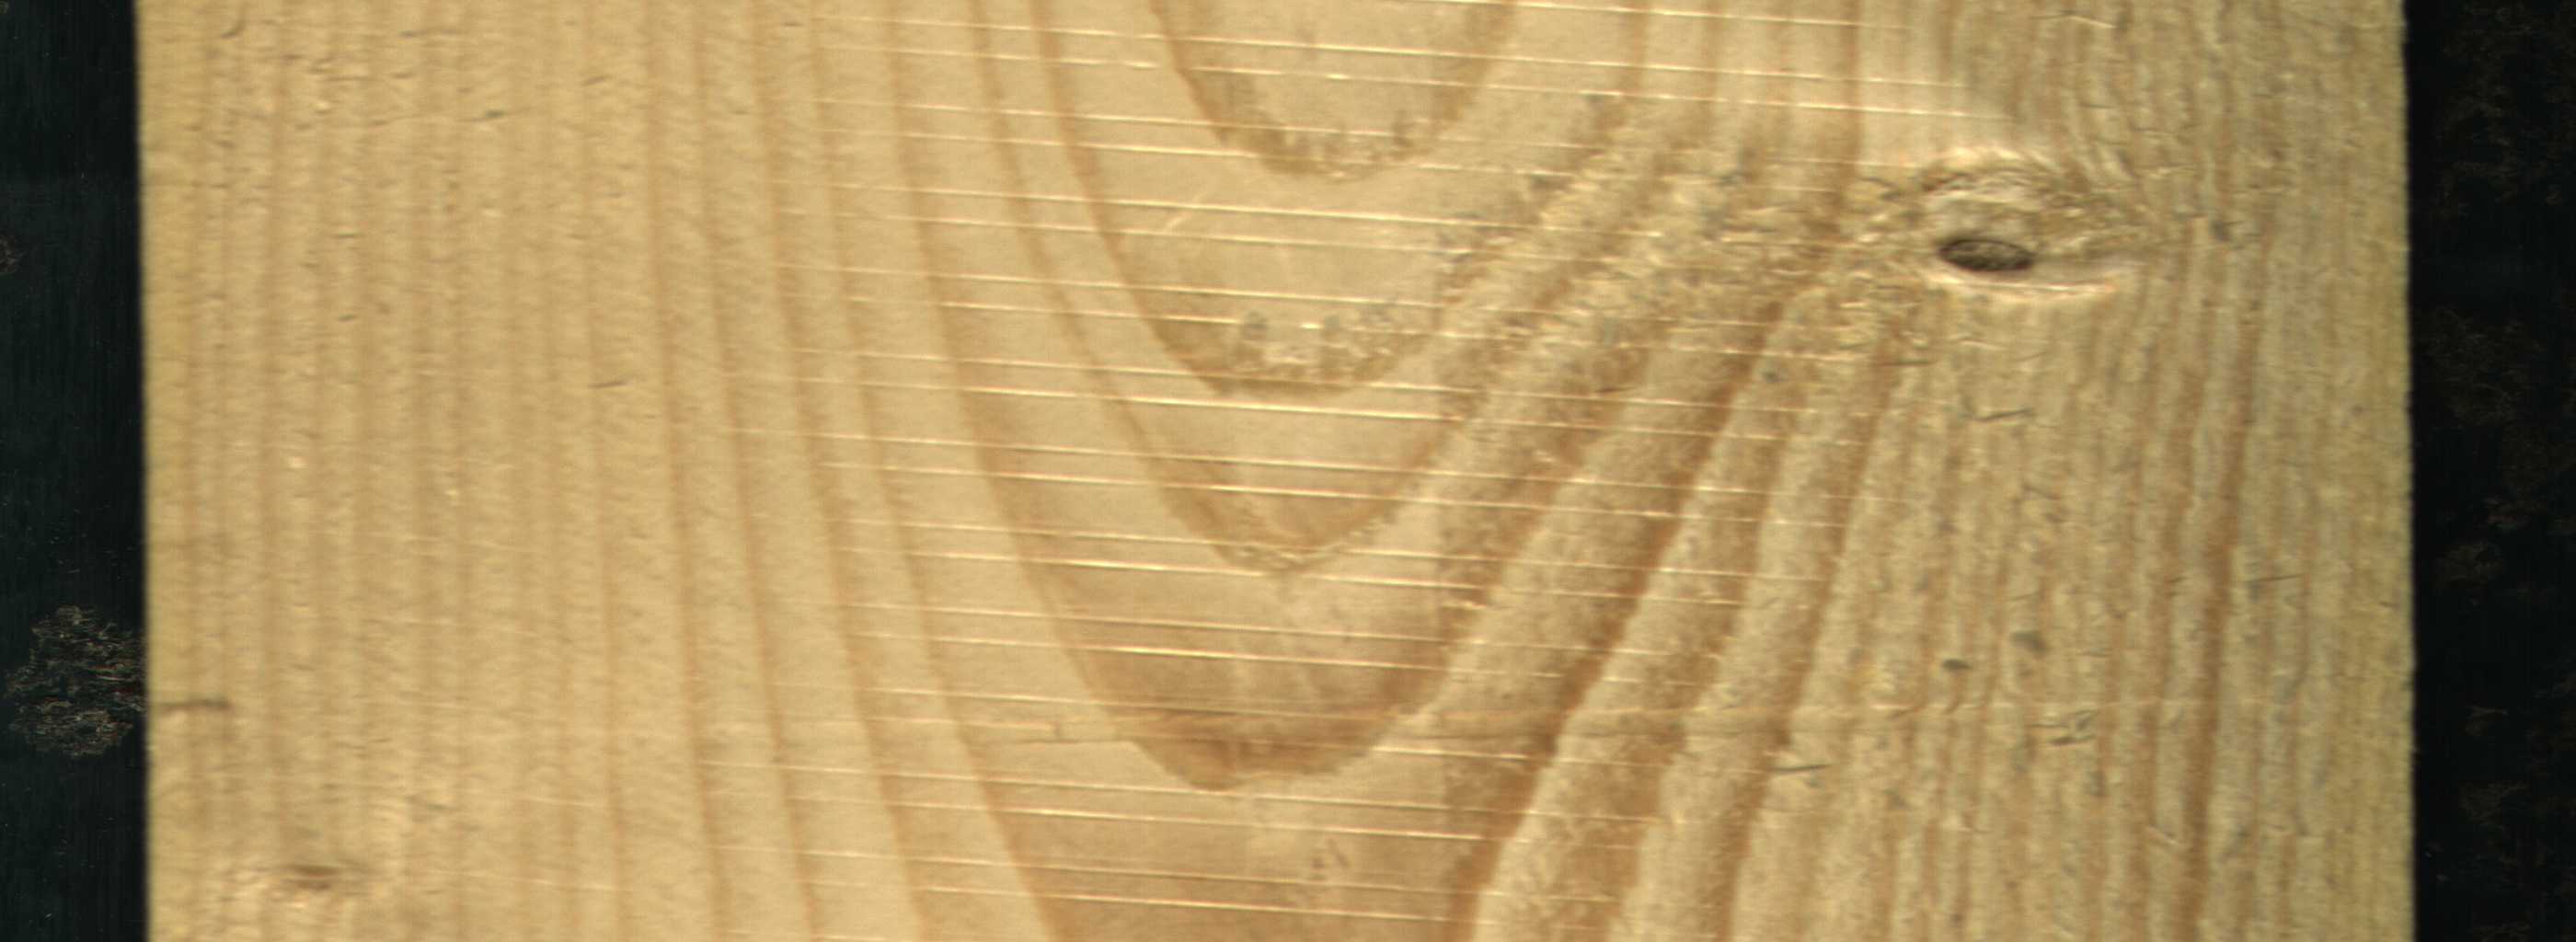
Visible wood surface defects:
Live_Knot